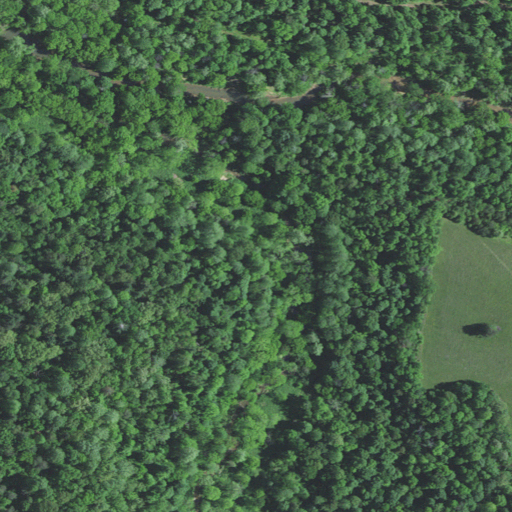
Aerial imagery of valley in Kentucky named Crow Hollow containing deciduous forest, mixed forest, and shrub